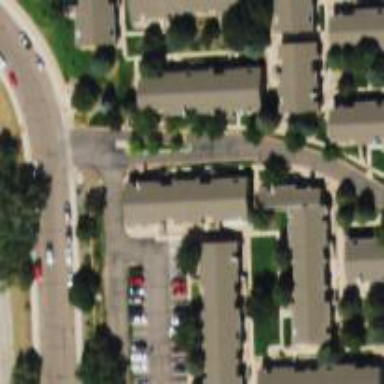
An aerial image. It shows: Living street.